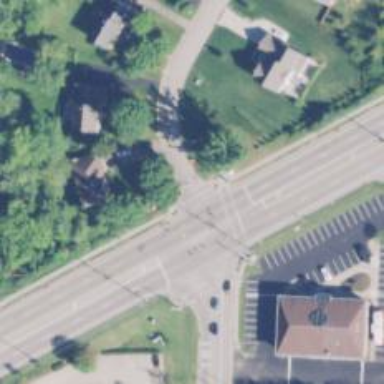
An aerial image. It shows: Footway with marked crossing.